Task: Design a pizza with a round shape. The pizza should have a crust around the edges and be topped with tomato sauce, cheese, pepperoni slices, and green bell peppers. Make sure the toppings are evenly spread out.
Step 498:
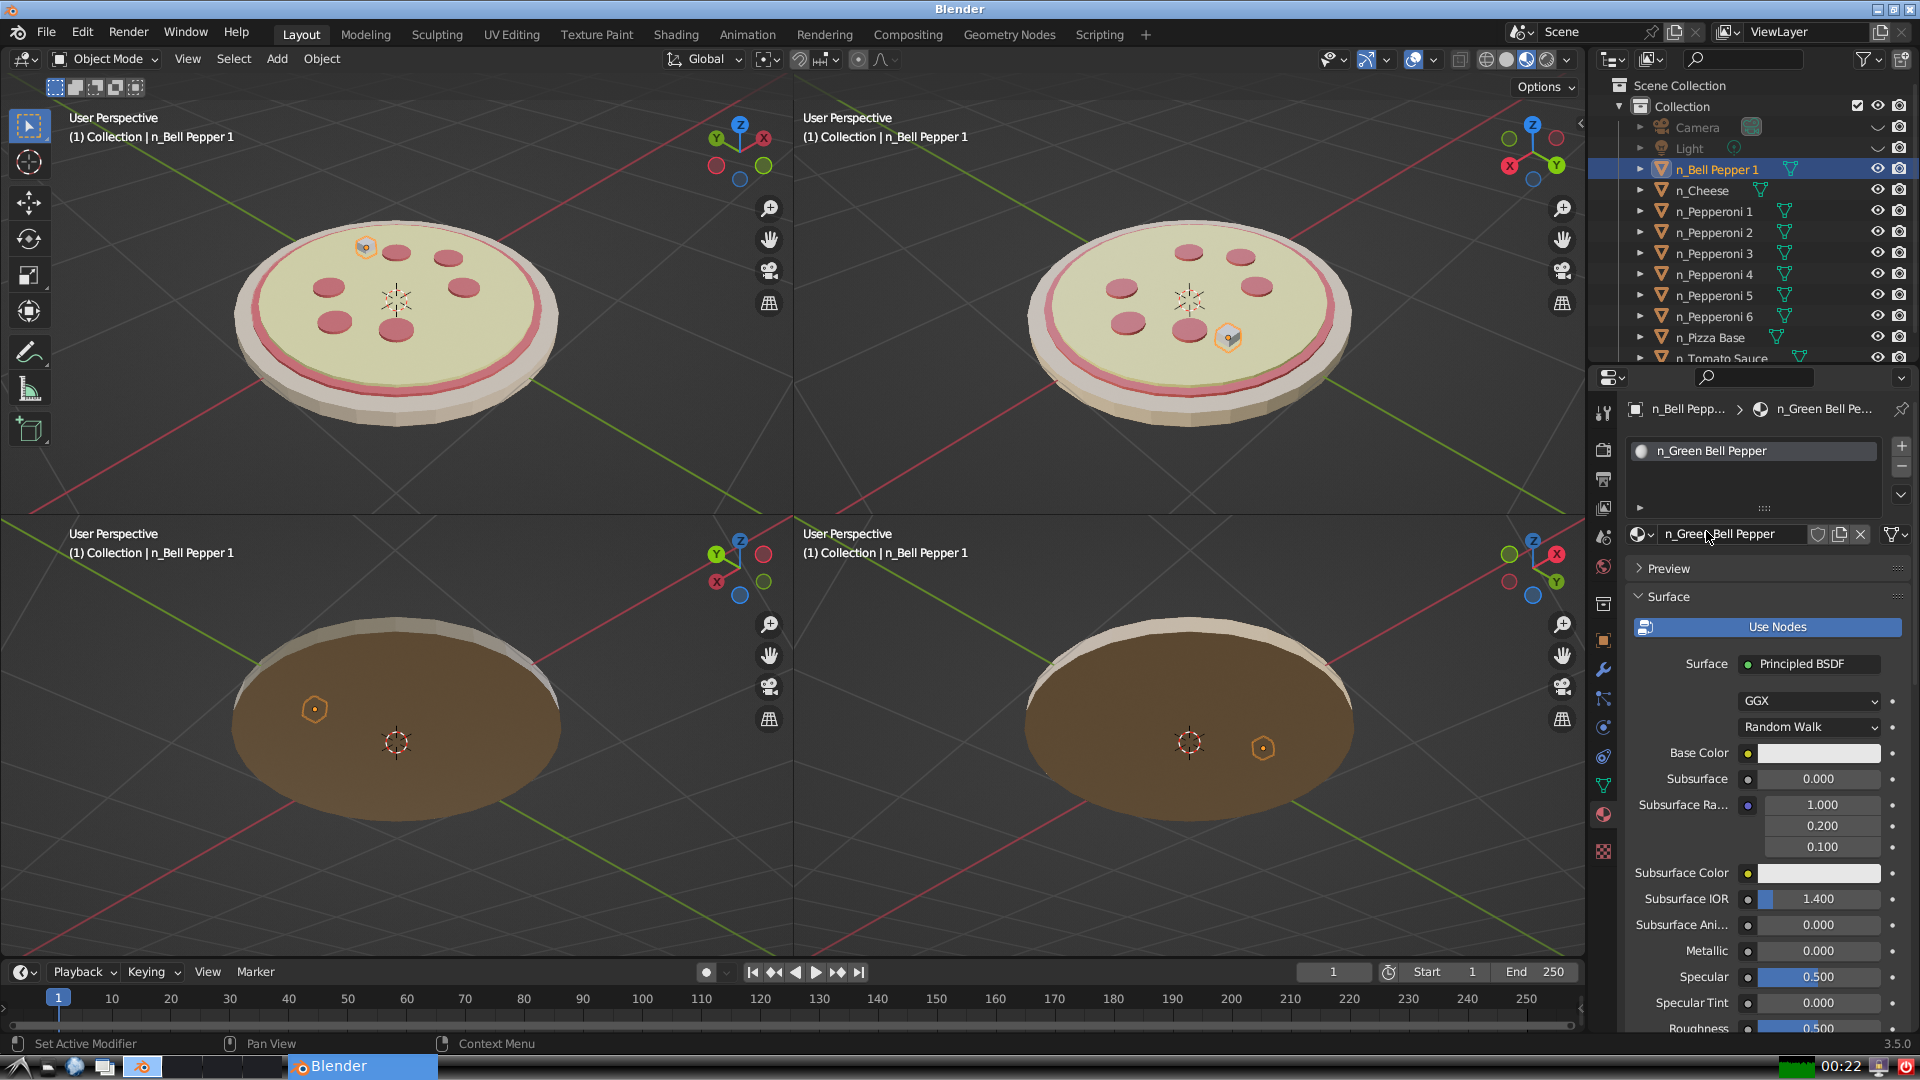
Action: {"mouse_move": [1816, 750]}